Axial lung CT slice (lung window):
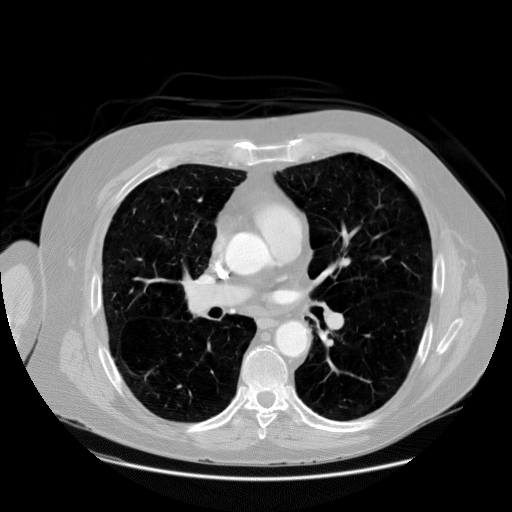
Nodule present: no